Interaction volume radius: 10 \u00c5
Interaction volume height: 30 \u00c5
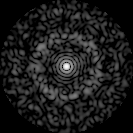
Disorder parameter: 0.8434